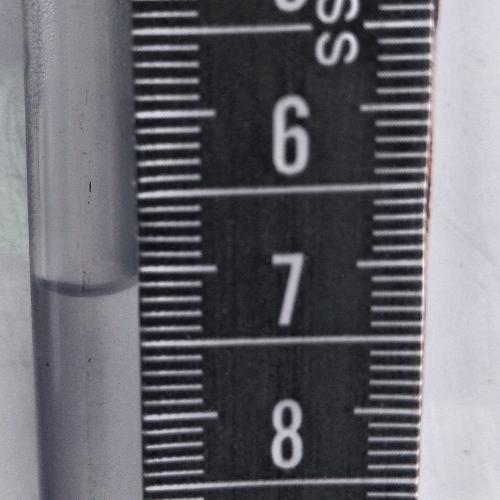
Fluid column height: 7.1 cm